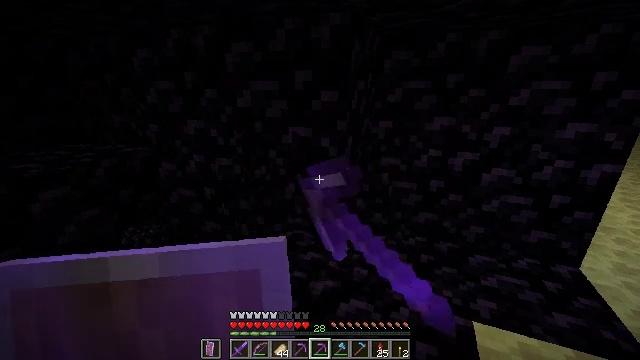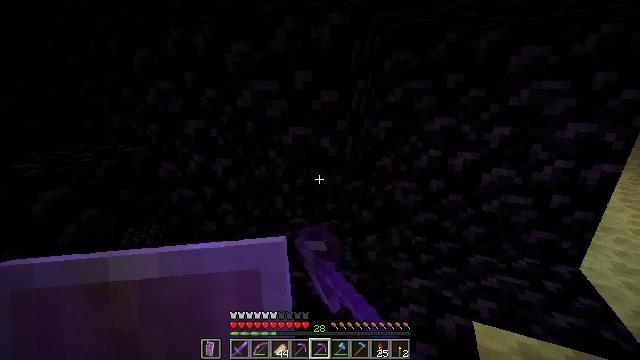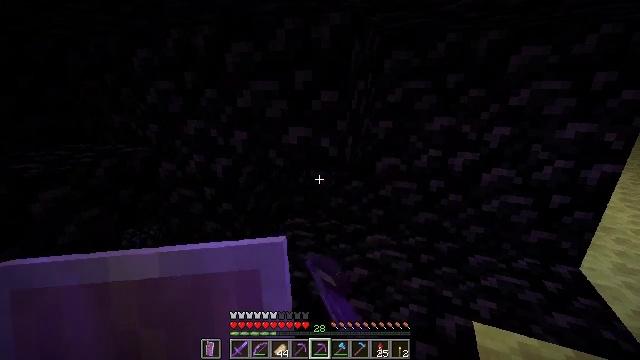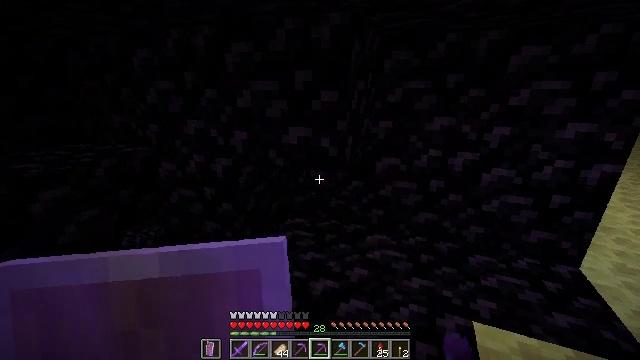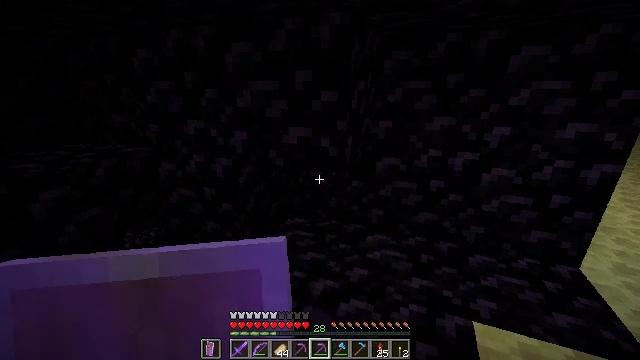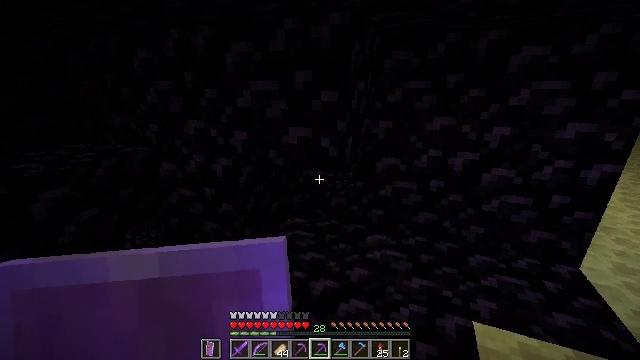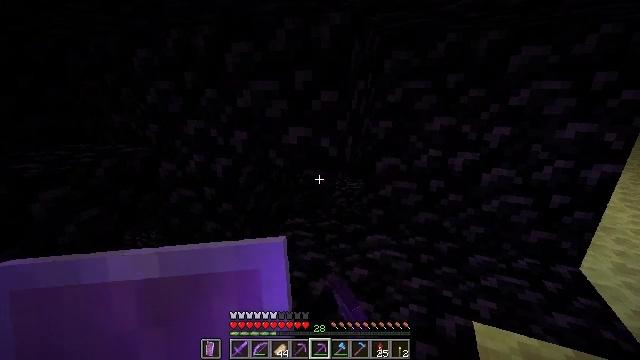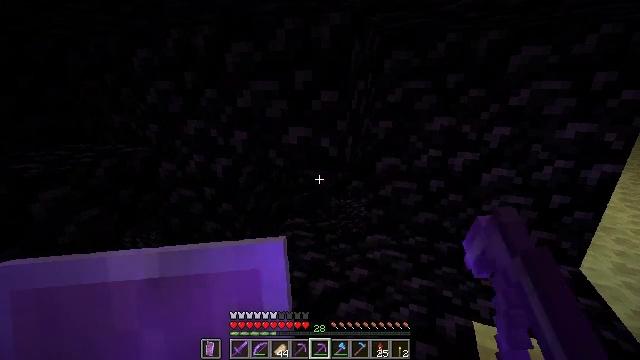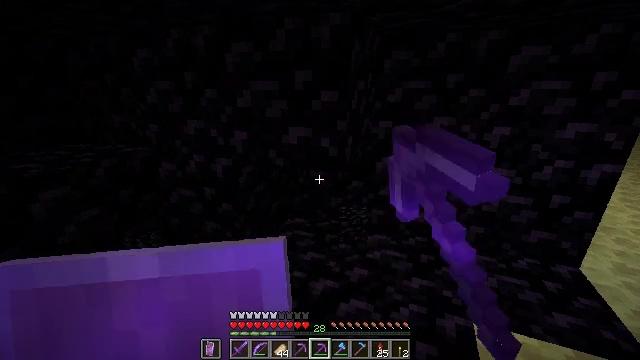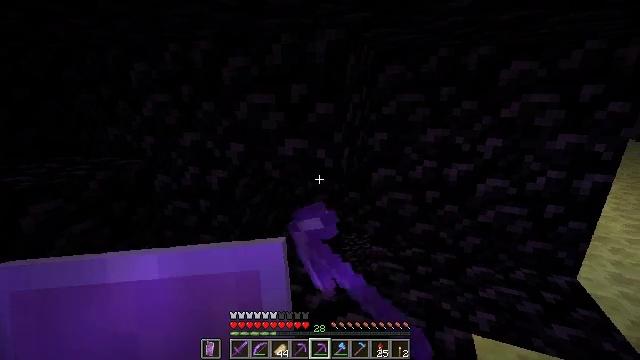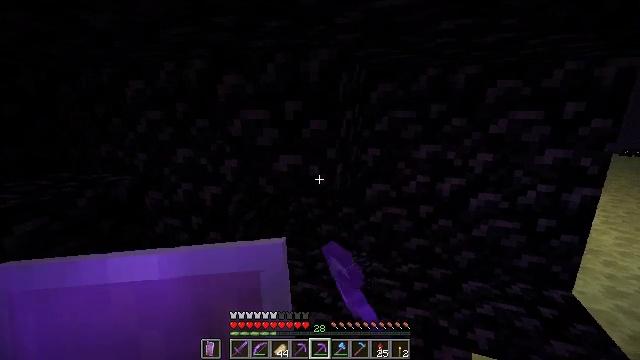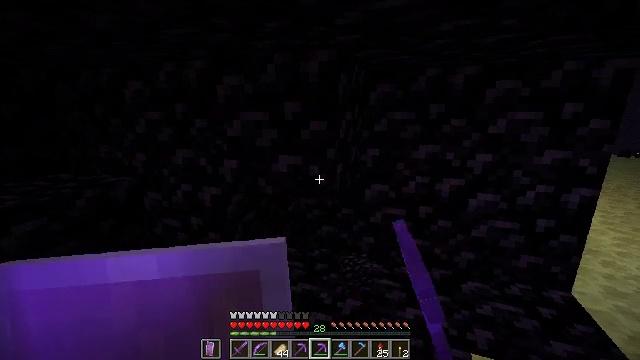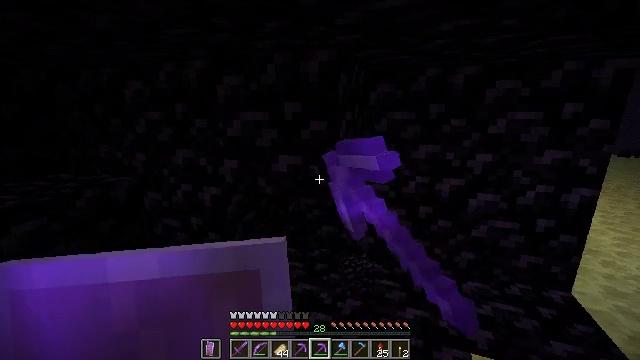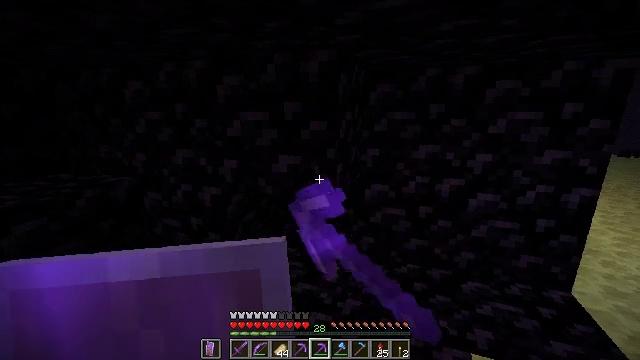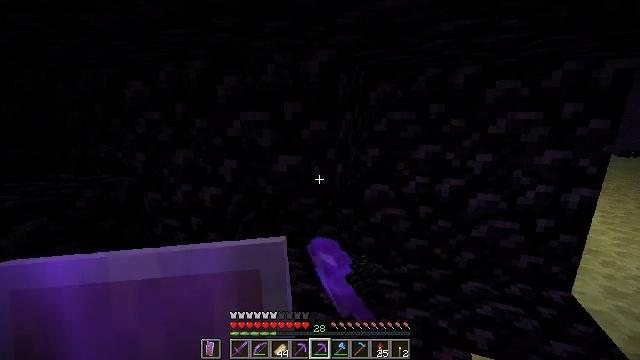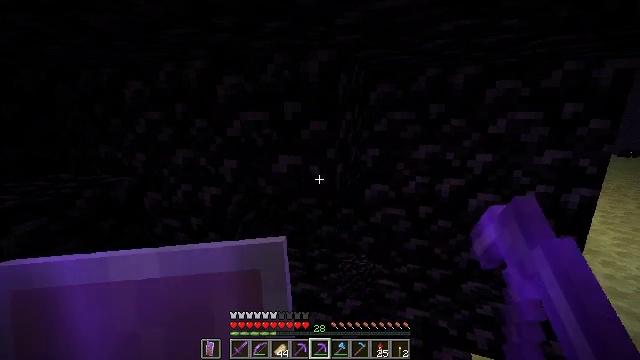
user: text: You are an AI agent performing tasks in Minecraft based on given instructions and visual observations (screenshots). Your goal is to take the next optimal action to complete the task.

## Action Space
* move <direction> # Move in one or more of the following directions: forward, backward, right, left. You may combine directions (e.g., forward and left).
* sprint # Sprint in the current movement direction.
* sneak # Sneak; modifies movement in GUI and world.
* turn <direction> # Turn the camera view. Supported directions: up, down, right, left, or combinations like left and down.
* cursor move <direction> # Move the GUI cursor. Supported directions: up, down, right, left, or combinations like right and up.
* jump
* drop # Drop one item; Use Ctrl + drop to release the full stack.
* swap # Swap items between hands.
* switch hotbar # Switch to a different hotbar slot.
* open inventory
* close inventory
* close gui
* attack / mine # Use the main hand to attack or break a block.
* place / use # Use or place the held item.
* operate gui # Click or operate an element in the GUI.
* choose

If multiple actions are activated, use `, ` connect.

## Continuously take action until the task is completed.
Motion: motion action
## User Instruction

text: Collect obsidian for crafting.
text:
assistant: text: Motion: attack / mine
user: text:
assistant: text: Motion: attack / mine
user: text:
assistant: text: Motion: attack / mine
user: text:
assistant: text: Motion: attack / mine
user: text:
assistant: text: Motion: attack / mine
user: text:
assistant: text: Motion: attack / mine
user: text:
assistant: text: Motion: attack / mine
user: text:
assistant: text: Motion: attack / mine
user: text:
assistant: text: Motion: turn up, attack / mine
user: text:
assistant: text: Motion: turn right and up, attack / mine
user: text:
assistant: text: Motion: attack / mine
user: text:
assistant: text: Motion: attack / mine
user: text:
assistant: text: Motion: attack / mine
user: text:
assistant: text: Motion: attack / mine
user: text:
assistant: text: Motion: attack / mine
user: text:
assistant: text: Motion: attack / mine
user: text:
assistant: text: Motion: attack / mine
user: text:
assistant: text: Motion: move forward, attack / mine
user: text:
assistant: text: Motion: move forward, attack / mine
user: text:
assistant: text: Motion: move forward, attack / mine
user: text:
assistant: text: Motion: move forward, attack / mine
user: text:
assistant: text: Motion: attack / mine
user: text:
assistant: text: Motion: attack / mine
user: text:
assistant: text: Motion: attack / mine
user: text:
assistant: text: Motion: attack / mine
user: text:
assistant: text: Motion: attack / mine
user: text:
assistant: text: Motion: attack / mine
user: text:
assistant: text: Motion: attack / mine
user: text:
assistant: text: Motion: attack / mine
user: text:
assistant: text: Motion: attack / mine